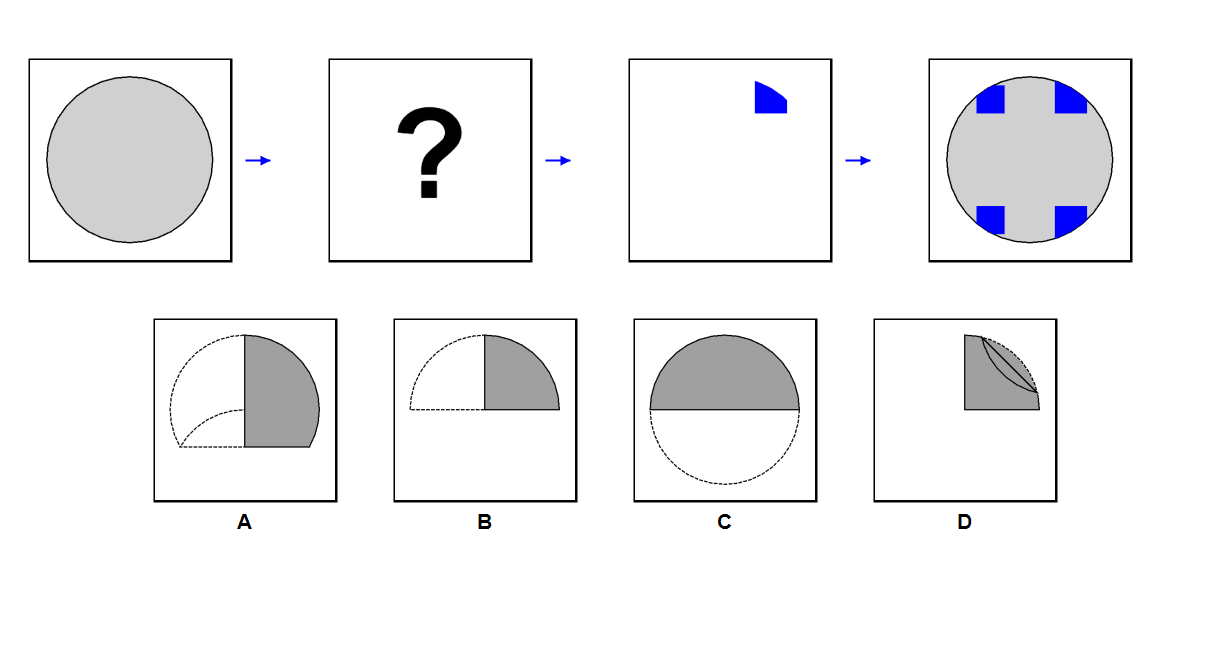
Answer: A